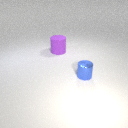
small blue metal cylinder to the right of large purple rubber cylinder